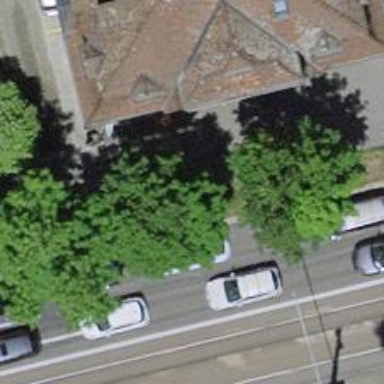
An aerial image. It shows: Tree-lined avenue.